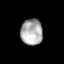
Tissue: prostate
Cell type: Myeloid cells
Senescence score: 0.3239
Nuclear area (px): 554
Mean DAPI intensity: 172.834